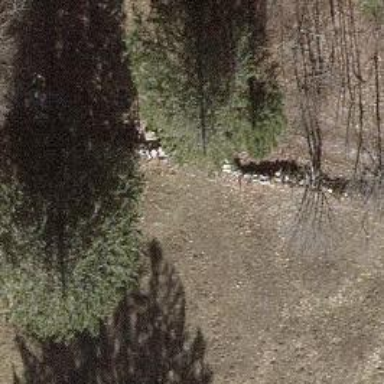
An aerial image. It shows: Fence is in the image.